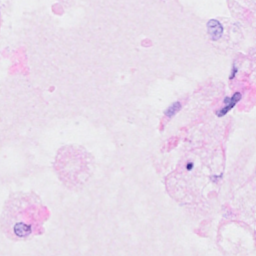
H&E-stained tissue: Breast